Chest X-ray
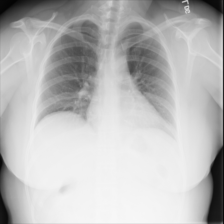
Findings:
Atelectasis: negative
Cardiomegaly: negative
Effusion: negative
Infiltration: negative
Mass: negative
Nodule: negative
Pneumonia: negative
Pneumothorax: negative
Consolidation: negative
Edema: negative
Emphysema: negative
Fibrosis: negative
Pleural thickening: negative
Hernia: negative